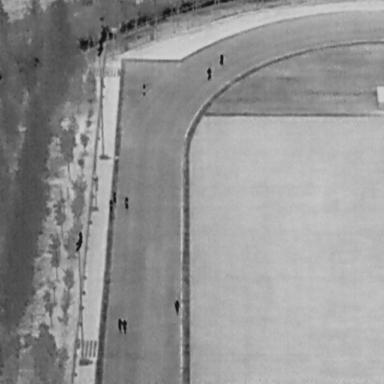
There are nine People in the infrared image.